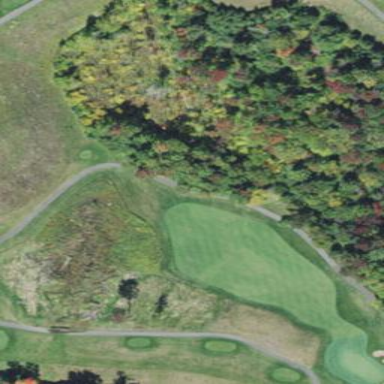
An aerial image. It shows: Golf fairway in the image.